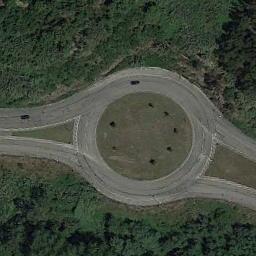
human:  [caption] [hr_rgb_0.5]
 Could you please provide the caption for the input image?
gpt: There are many trees around the roundabout .

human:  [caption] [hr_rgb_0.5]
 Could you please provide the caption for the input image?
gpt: The roundabout with two exits and entrances is in the forest .

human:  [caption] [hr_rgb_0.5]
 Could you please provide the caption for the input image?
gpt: There are some independent trees and a large forest around the crossroads .

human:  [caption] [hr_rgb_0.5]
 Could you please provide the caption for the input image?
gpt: The roundabout is on the grass next to trees .

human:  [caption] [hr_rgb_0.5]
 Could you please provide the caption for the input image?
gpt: There are green meadows around the roundabout .